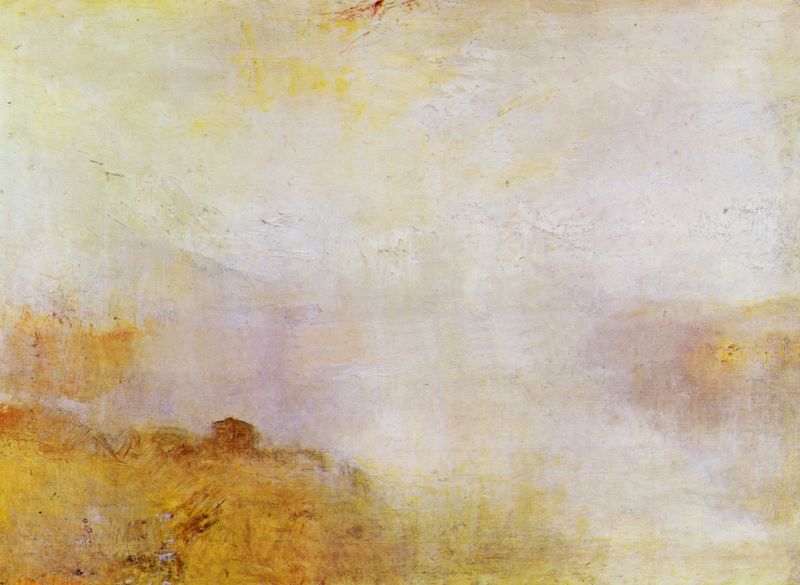
Titel: Bergszene mit See und Hütte
Künstler: William Turner
Standort: London
Institution: Tate Gallery
Schlagwörter: berg, blau, gemälde, himmel, meer, schatten, wasser, weiß, wolken, aquarell, gelb, impressionismus, landschaft, ocker, sand, see, ufer, braun, grau, hell, licht, pastell, dach, gebäude, haus, rot, schleier, schnee, wolke, beige, expressionismus, malerei, bild, öl, erde, horizont, hügel, natur, sonnenaufgang, vögel, hütte, pastos, sonne, gold, england, rosa, traurig, pferd, engel, gischt, küste, strand, ruhe, studie, lehm, abstrakt, berge, creme, farben, gebirge, modern, dunst, farbe, nebel, moment, rand, hafen, böschung, romantik, ölgemälde, dampf, gicht, querformat, turner, duktus, stimmung, eindruck, impression, unscharf, neblig, geheimnis, kontur, strich, pinselstrich, flecken, wärme, diffus, verschwommen, verwischt, gefleckt, moor, durchsichtig, atmosphäre, versteck, undeutlich, schlieren, klee, moderne kunst, hasu, grell, verwischen, william, lichtdurchflutet, william turner, undurchsichtig, goldgelb, gleissend, blendung, unklarheit, englang, etherisch, horiziont, ocher, orientierungslosigkeit, prä-impressionismus, transzendenz, zraurig